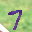
Label: 7